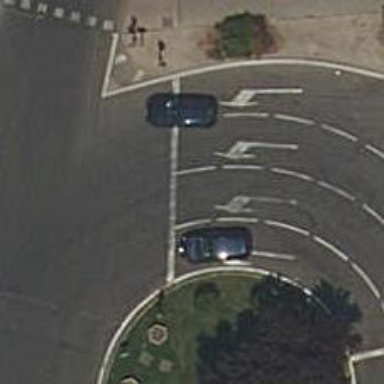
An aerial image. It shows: Road with traffic signals.